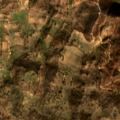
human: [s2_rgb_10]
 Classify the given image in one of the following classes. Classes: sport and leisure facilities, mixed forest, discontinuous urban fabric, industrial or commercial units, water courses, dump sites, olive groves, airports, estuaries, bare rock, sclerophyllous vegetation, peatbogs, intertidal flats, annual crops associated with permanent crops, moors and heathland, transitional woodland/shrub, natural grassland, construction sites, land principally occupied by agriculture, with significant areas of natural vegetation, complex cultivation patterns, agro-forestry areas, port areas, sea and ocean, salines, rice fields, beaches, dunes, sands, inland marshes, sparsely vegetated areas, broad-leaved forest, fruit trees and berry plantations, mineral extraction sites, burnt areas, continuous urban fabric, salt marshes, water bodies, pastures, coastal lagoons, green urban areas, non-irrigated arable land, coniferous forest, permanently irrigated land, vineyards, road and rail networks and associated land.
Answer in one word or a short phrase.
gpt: non-irrigated arable land, olive groves, annual crops associated with permanent crops, land principally occupied by agriculture, with significant areas of natural vegetation, broad-leaved forest